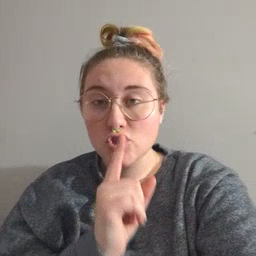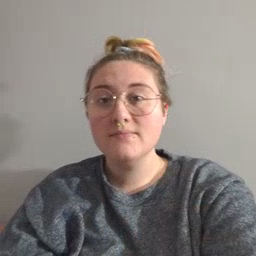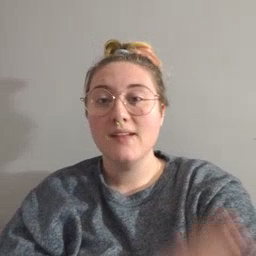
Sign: shhh